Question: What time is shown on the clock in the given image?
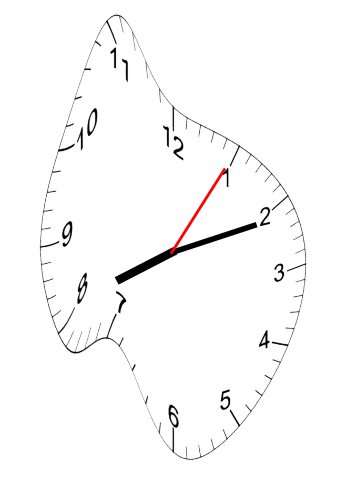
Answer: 08:11:05